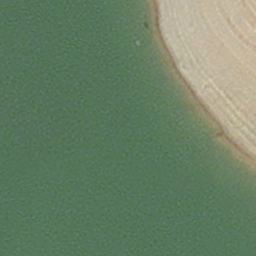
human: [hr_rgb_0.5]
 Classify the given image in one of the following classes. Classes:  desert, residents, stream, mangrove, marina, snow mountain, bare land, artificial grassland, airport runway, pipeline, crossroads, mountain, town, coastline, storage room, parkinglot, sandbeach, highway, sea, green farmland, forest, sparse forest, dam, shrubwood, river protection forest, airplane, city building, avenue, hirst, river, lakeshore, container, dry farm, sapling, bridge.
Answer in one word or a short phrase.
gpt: hirst